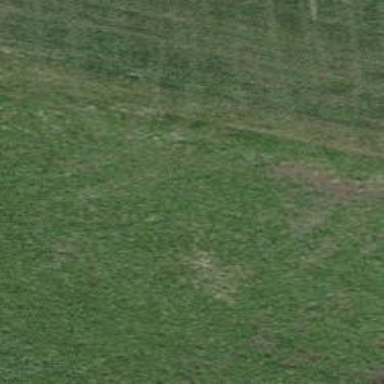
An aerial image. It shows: Grass track with grade 5 tracktype.